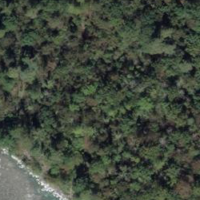
EUNIS habitat code: 44
Species observed at this site:
Allium ursinum